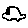
Label: car